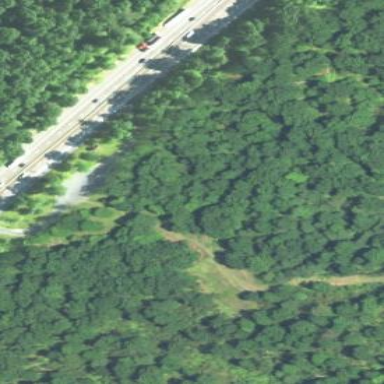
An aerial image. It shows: Rest area on the road.